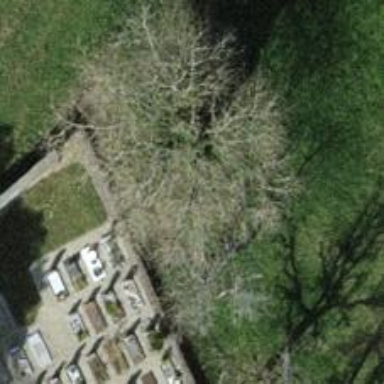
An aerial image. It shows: Single tag "natural: tree."